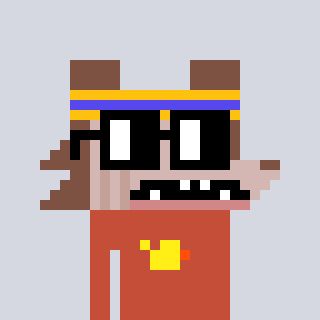
a pixel art character with square black glasses, a werewolf-shaped head and a rust-colored body on a cool background